Question: I am terrible with sub queries if that is what i need to do. First let me show you a preview of my tables and what i'm trying to do.

this is the result i want at the end:
'''
business.name
reviews_count (total count, matching the current queries business_id)
where the b.industry_id matches 7
'''
This is what i'm trying but i feel stuck and dont know how to match the total count, let me explain:
'''
select
b.name,
reviews_count as (select count(*) as count from reviews where business_id = b.business_id),
from business as b
left join reviews as r
on r.business_id = b.id
where b.industry_id = 7
'''
the sub query business_id needs to match the the current businesses id that is being run. Hope i made sense. ( reviews_count doesnt exist, i just made it up to use when i output)
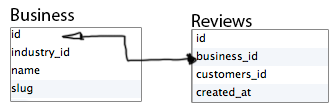
Answer: This looks like a job for 'GROUP BY'
'''
SELECT
b.name,
count(distinct r.id)
FROM
businesses b
JOIN reviews r ON r.business_id = b.id
WHERE b.industry_id = 7
GROUP BY b.id
'''
That way you can avoid the subquery alltogether.